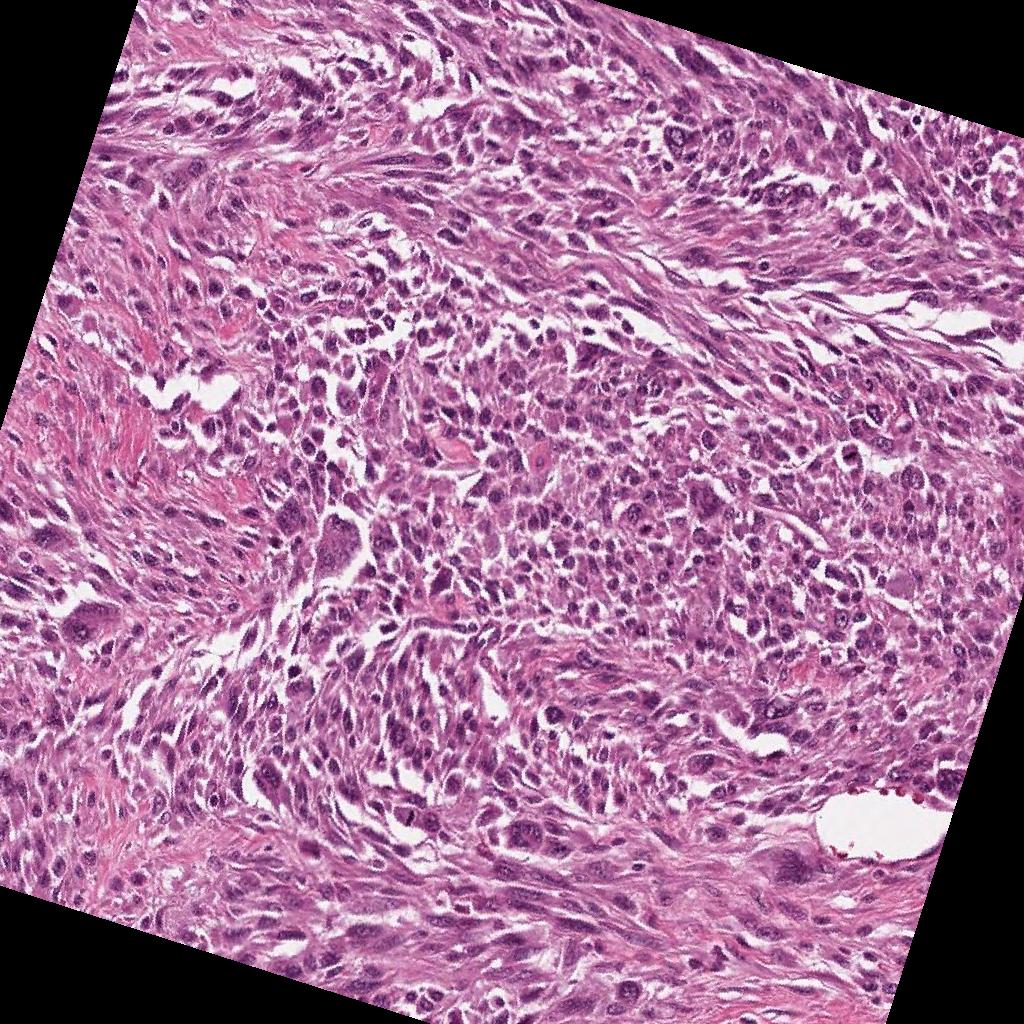
Label: Viable